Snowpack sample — Buffalo Mountain, Silverthorne, Colorado, USA (1/25/25, 10:11 AM MST)
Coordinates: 39.6222, -106.1139
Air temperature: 22 °F
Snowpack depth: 110 cm
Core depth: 30 cm
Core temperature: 42.8 °F
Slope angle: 12°, slope face: 102°
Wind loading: high
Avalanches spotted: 0
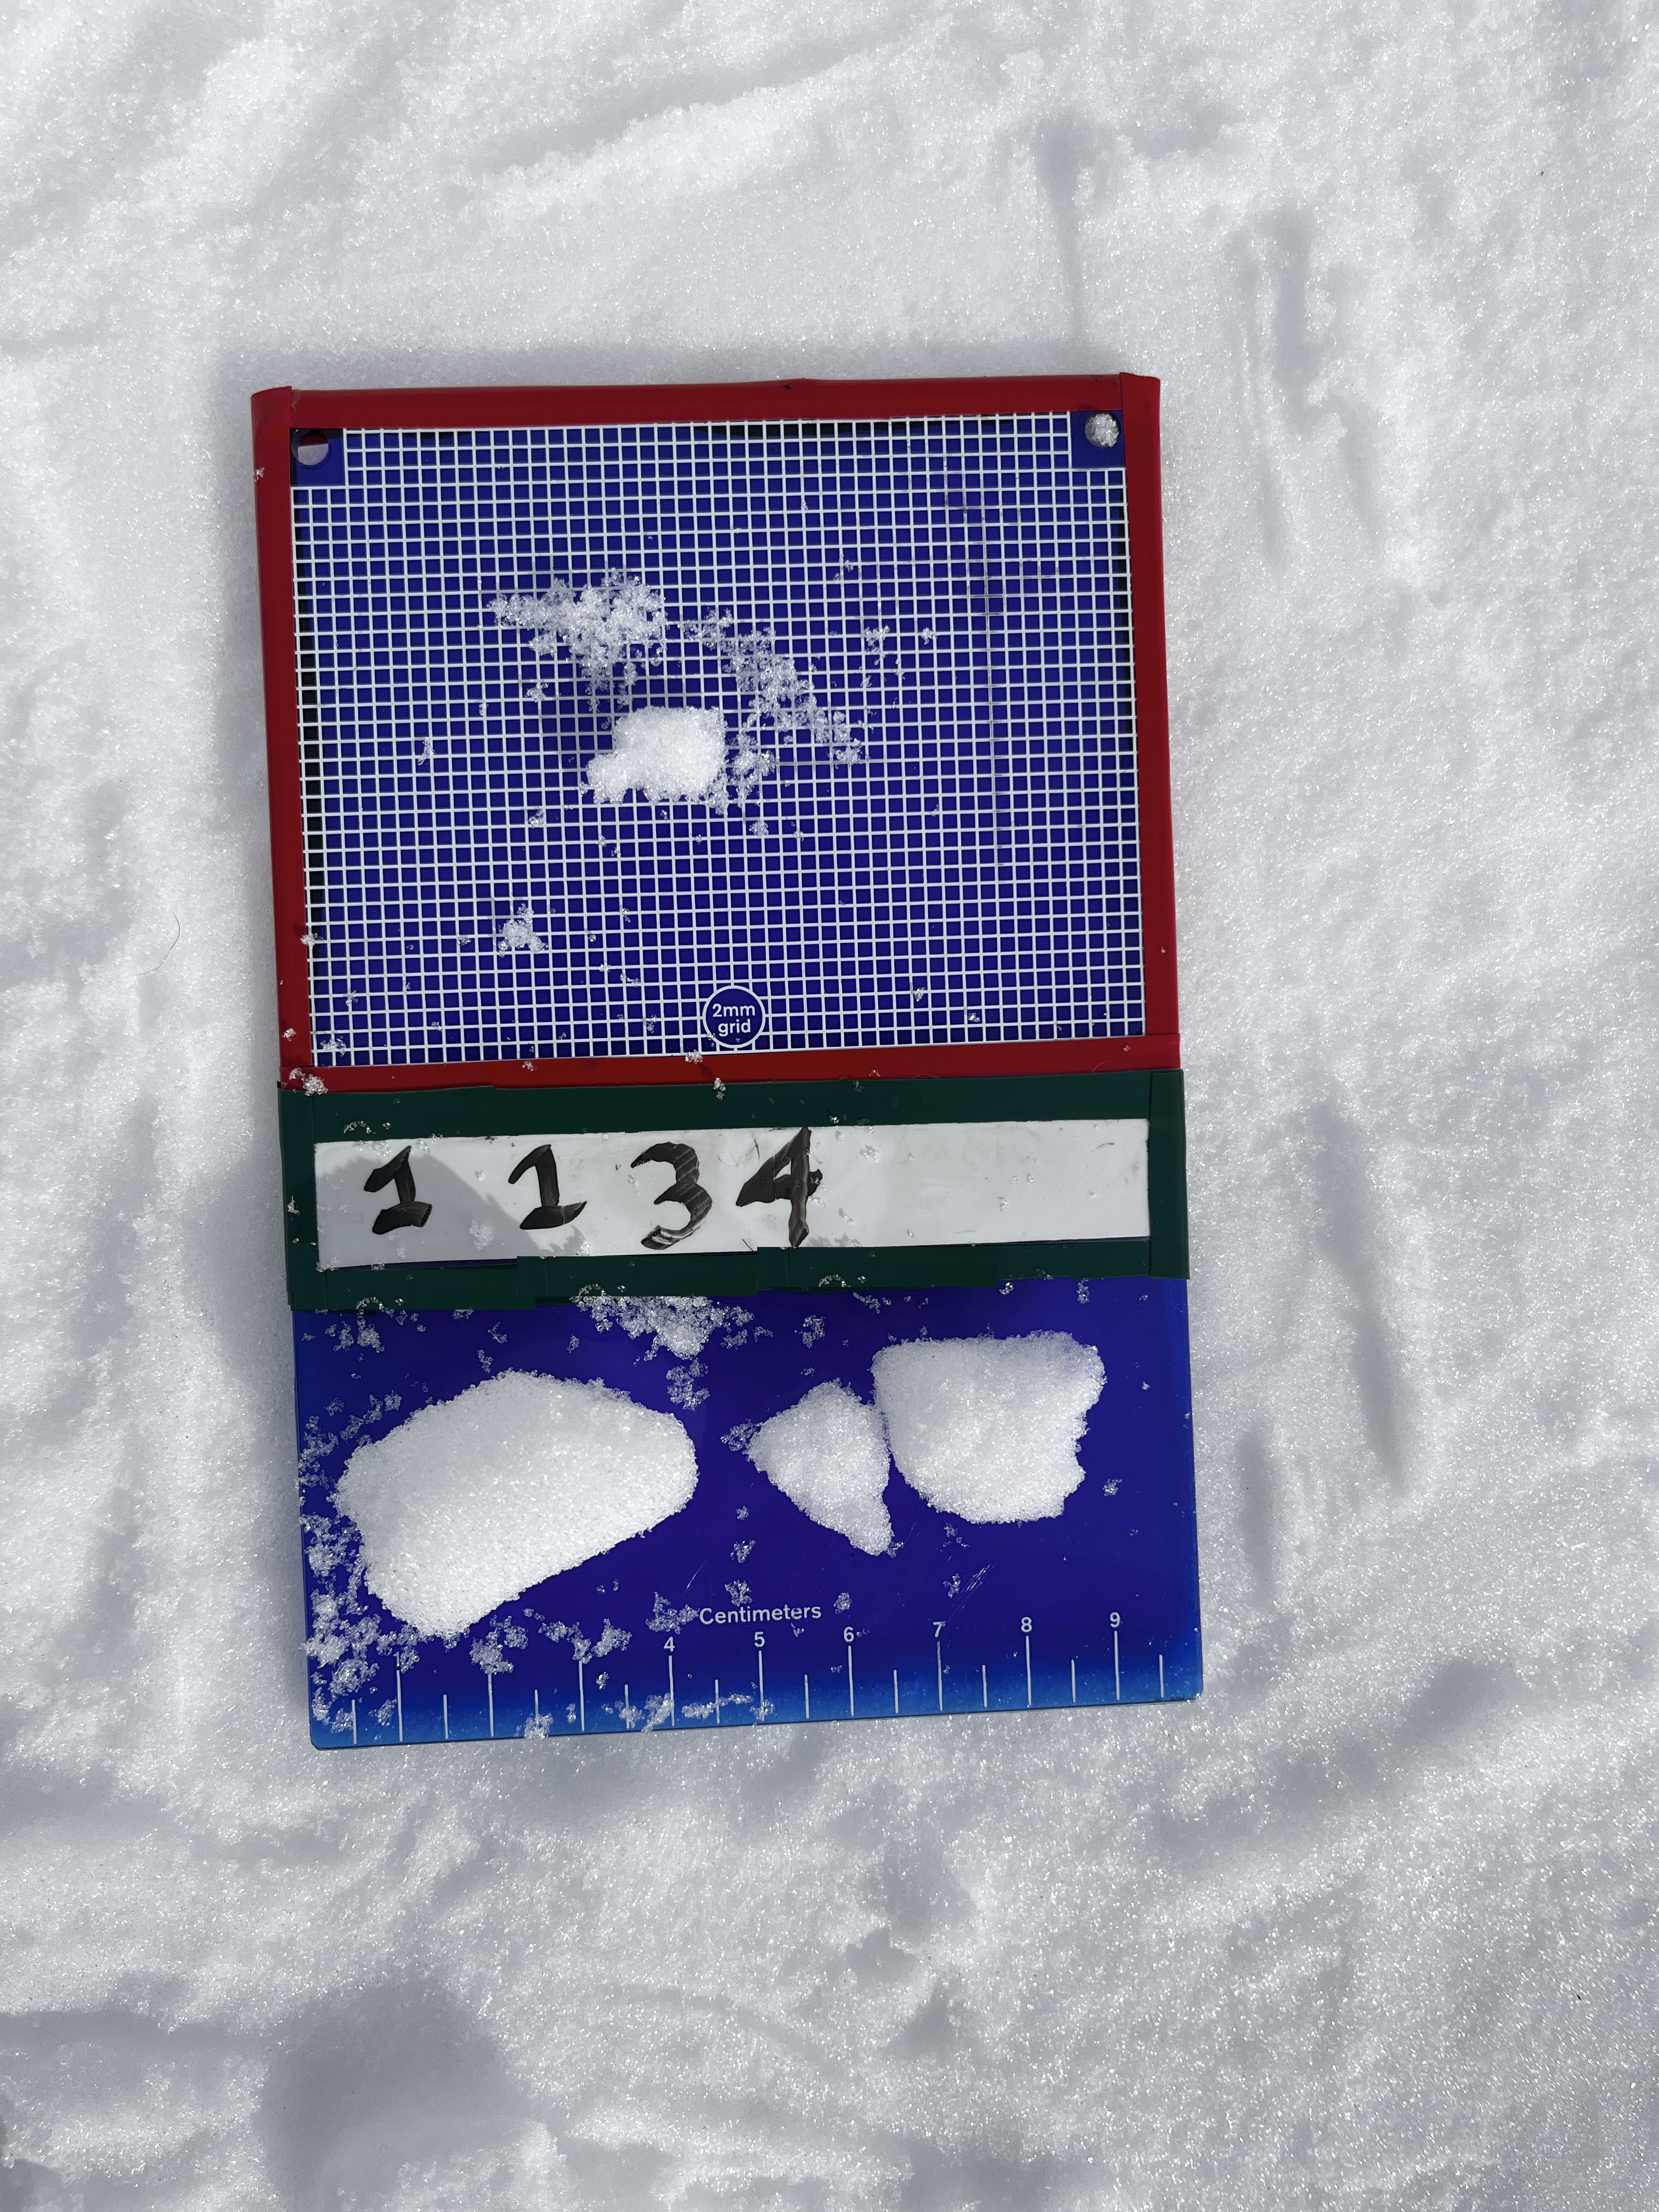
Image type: crystal_card
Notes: No avalanches nearby, collected on the outskirts of a fire break 15 meters from the treeline, on way to Buffalo and Red Mountain